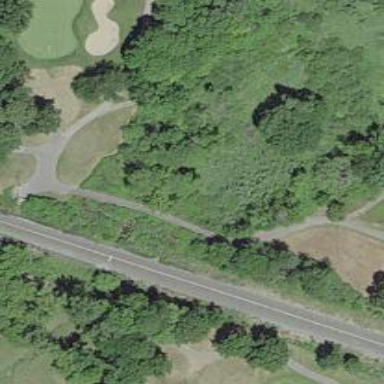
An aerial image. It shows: Path on bridge over golf course.